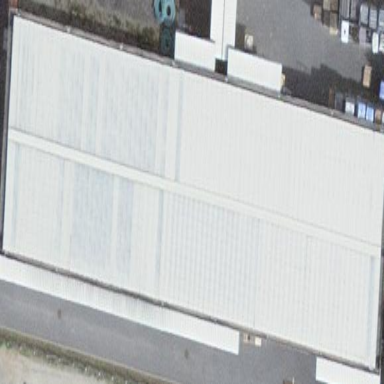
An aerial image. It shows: Industrial building.